【题型】解答题　【知识点】立体几何　【难度】easy
如图，在三棱柱 \(ABC-A_1B_1C_1\) 中，\(AC = AA_1 = AB = 2\)，\(\angle BAA_1 = \frac{\pi}{3}\)，且 \(CA_1 = CB\)，\(CA_1 \perp AB_1\)。

\noindent
(1) 求证：平面 \(CAB_1 \perp\) 平面 \(AA_1B_1B\)；
\noindent
(2) 求直线 \(CA_1\) 与平面 \(BB_1C_1C\) 所成的角的正弦值。
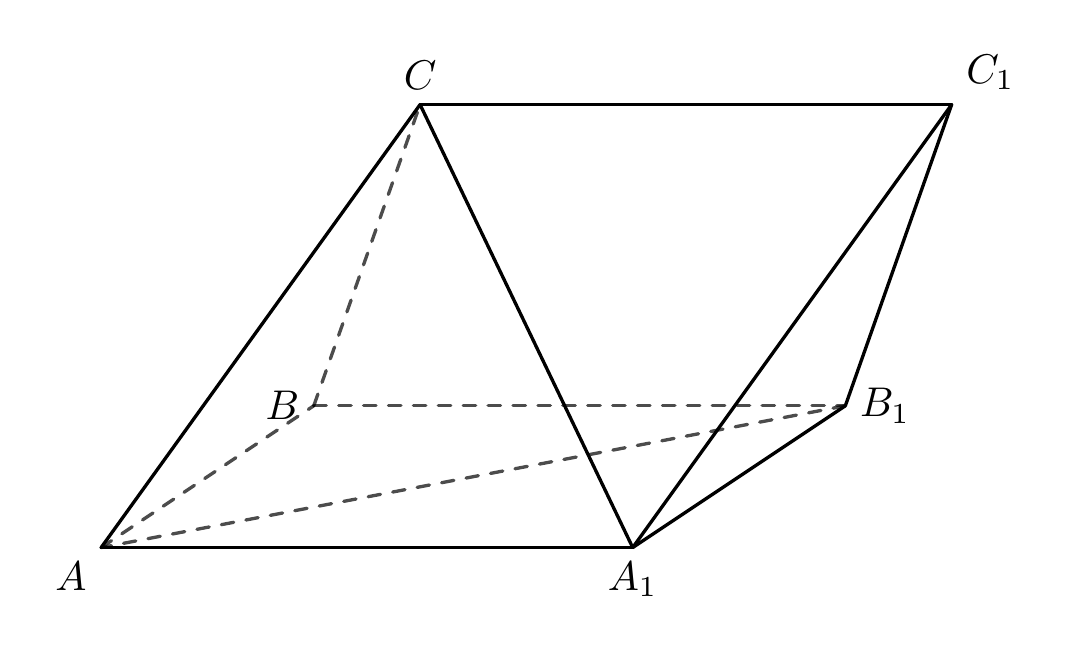
【解答】
\noindent
【详解】（1）连结 \(A_1B \cap AB_1 = O\)，连结 \(CO\)。
在 \(\triangle ABA_1\) 中，\(AA_1 = AB = 2\)，\(\angle BAA_1 = \frac{\pi}{3}\)，
故 \(\triangle ABA_1\) 是等边三角形，所以 \(\square A_1ABB_1\) 为菱形，
所以 \(AB_1 \perp A_1B\)，且 \(O\) 是 \(A_1B, AB_1\) 的中点。
因为 \(CA_1 = CB\)，
所以 \(CO \perp A_1B\)。
因为 \(CO \cap CA_1 = C\)，
所以 \(A_1B \perp\) 平面 \(CAB_1\)。
又 \(A_1B \subset\) 平面 \(AA_1B_1B\)，
所以平面 \(CAB_1 \perp\) 平面 \(AA_1B_1B\)。
（2）

以 \(O\) 为原点，\(OA\) 为 \(x\) 轴，\(OA_1\) 为 \(y\) 轴，\(OC\) 为 \(z\) 轴建立空间直角坐标系，
则 \(O(0,0,0)\)，\(A(\sqrt{3},0,0)\)，\(A_1(0,1,0)\)，\(C(0,0,1)\)，\(B(0,-1,0)\)，\(B_1(-\sqrt{3},0,0)\)，
所以，\(\overrightarrow{BC} = (0,1,1)\)，\(\overrightarrow{BB_1} = (-\sqrt{3},1,0)\)，\(\overrightarrow{CA_1} = (0,1,-1)\)。
设平面 \(BB_1C_1C\) 的一个法向量为 \(\vec{n} = (x,y,z)\)，
则有
\[
\begin{cases}
\vec{n} \cdot \overrightarrow{BC} = 0 \\
\vec{n} \cdot \overrightarrow{BB_1} = 0
\end{cases}
,\quad \text{即} \quad
\begin{cases}
y + z = 0 \\
-\sqrt{3}x + y = 0
\end{cases}
\]
令 \(y = \sqrt{3}\)，可得平面 \(BB_1C_1C\) 的一个法向量为 \(\vec{n} = (1,\sqrt{3},-\sqrt{3})\)，
所以，直线 \(CA_1\) 与平面 \(BB_1C_1C\) 所成的角 \(\theta\) 的正弦值为
\[
\sin\theta = \frac{|\overrightarrow{CA_1} \cdot \vec{n}|}{|\overrightarrow{CA_1}||\vec{n}|}
= \frac{|0 + \sqrt{3} + \sqrt{3}|}{\sqrt{1+1} \times \sqrt{7}}
= \frac{2\sqrt{3}}{\sqrt{2} \times \sqrt{7}}
= \frac{\sqrt{42}}{7}
\]
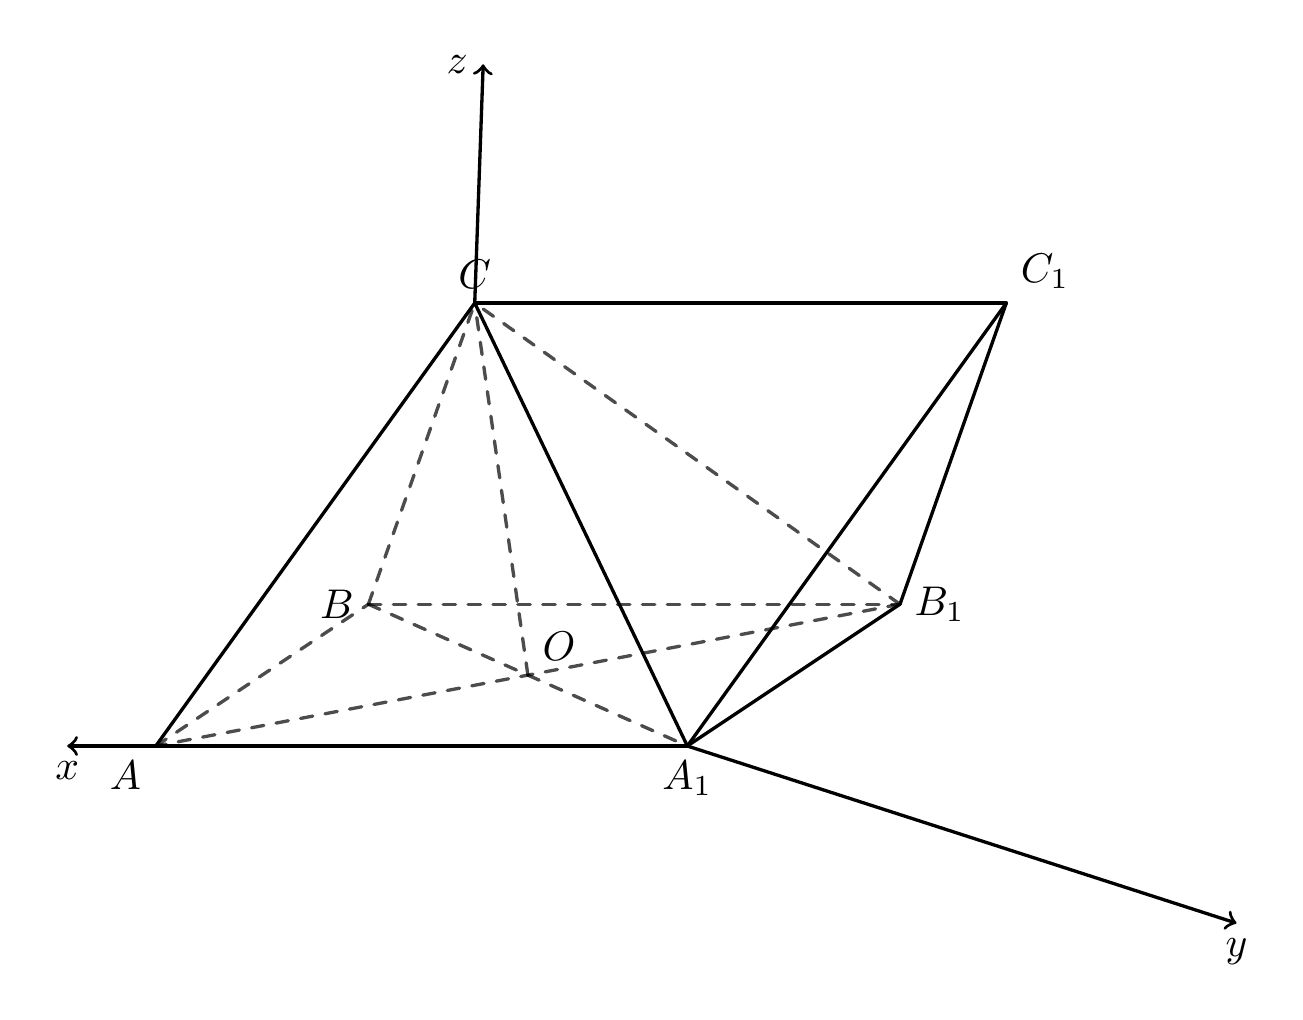